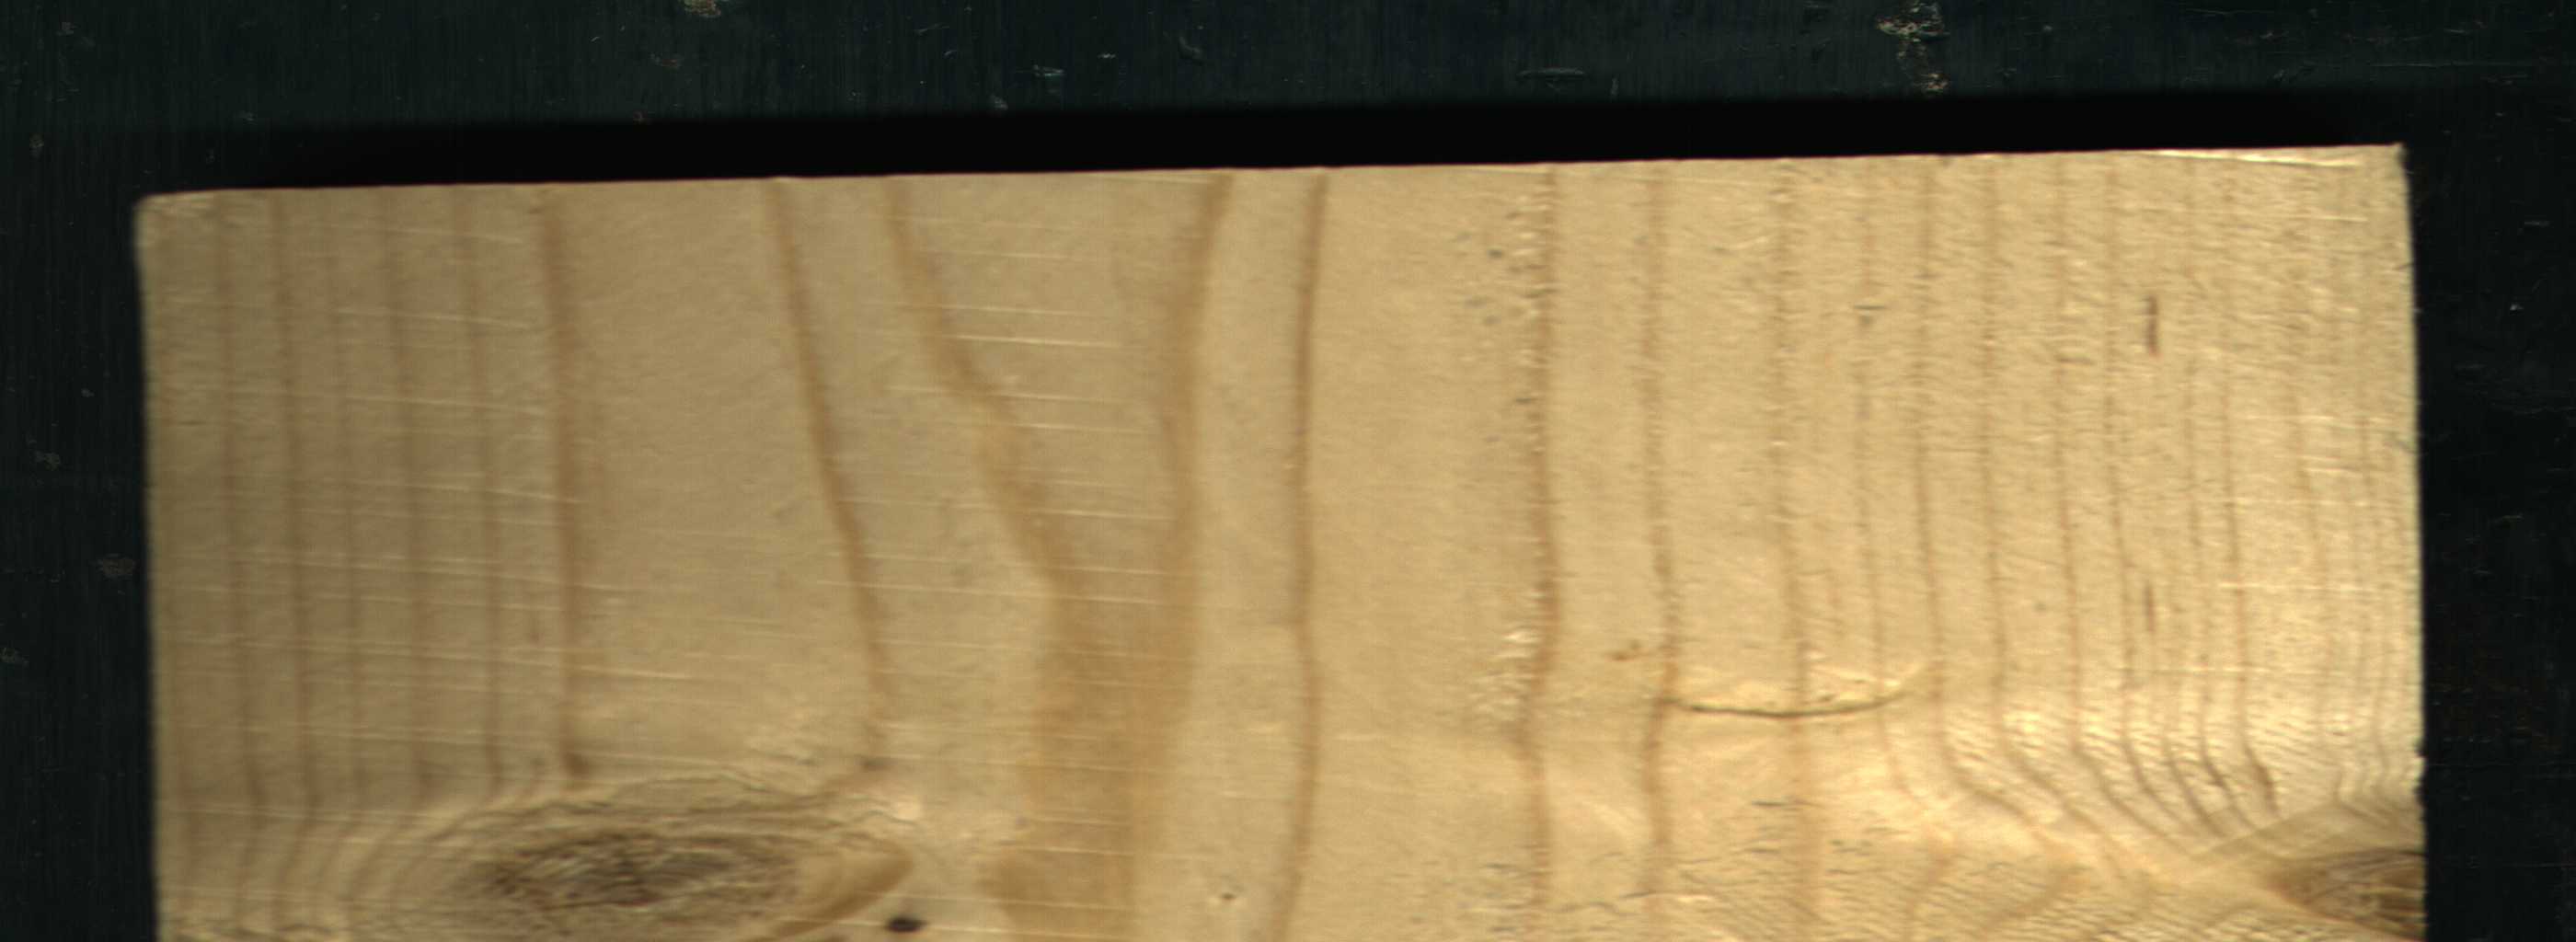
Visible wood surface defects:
Dead_Knot
Live_Knot
Live_Knot